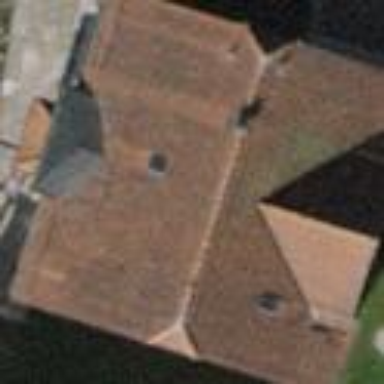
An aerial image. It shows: Residential building with half-hipped roof shape.